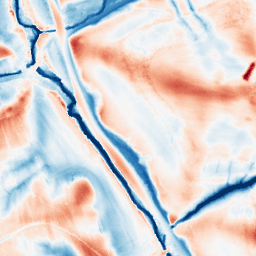
Category: edge_preserving
Decomposition family: guided
Decomposition parameters: radius: 16
eps: 0.001
Upsampling method: regularized
Upsampling parameters: scale: 4
lambda_reg: 0.001
Upsampling scale: 4